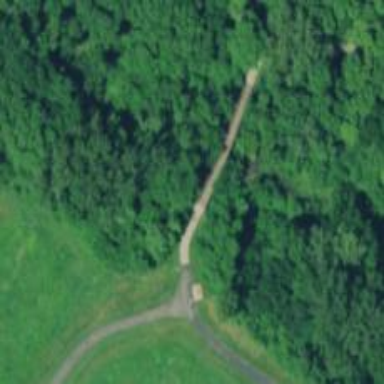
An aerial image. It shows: Path on bridge.